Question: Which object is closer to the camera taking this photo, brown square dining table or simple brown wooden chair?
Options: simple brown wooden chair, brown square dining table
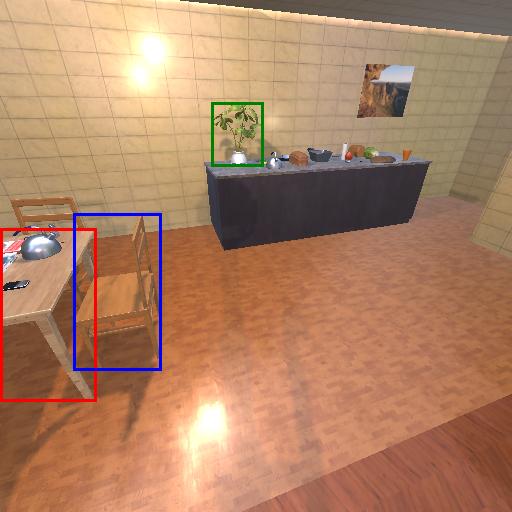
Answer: simple brown wooden chair